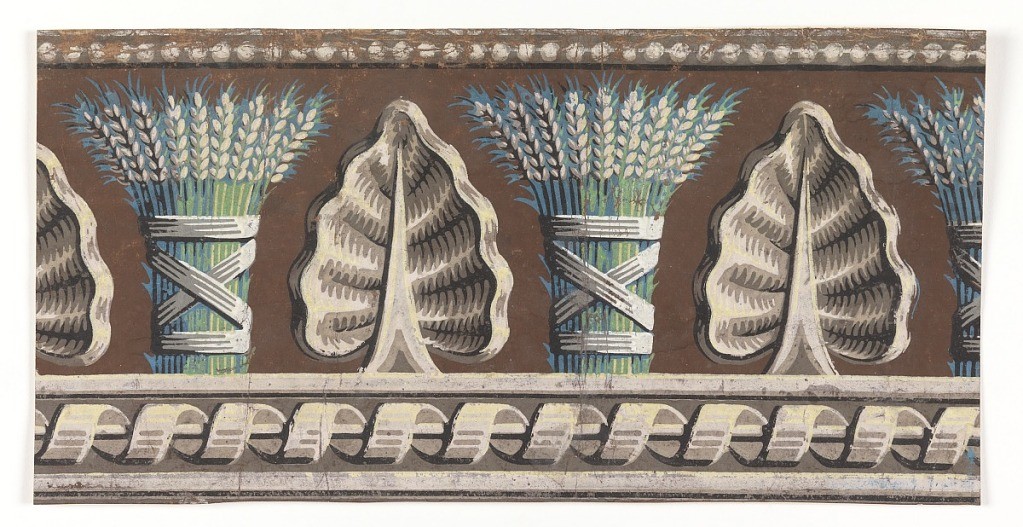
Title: Border
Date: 1800–1825
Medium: Block-printed on handmade paper
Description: Beneath an edging of strung beads, stylized spade-like leaves alternate with sheaves of wheat. The bottom edging consists of a rod wrapped in a coiled band.